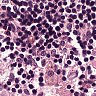
Metastatic tissue present: no